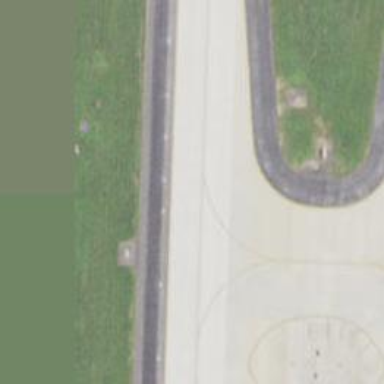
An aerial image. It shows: Image of taxiway at airport.